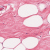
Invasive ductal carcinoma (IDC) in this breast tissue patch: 0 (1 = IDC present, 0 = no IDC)